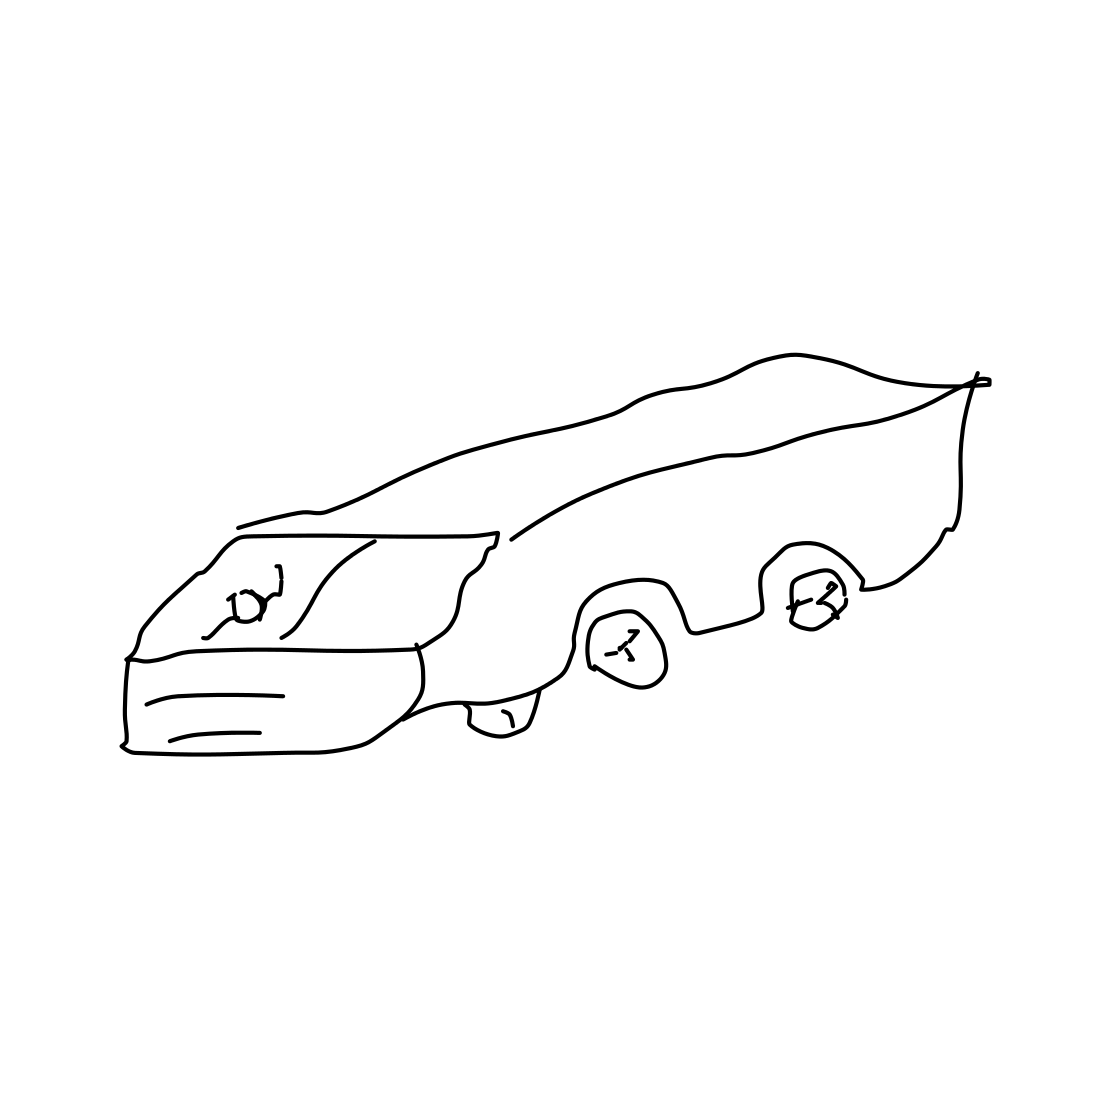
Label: van